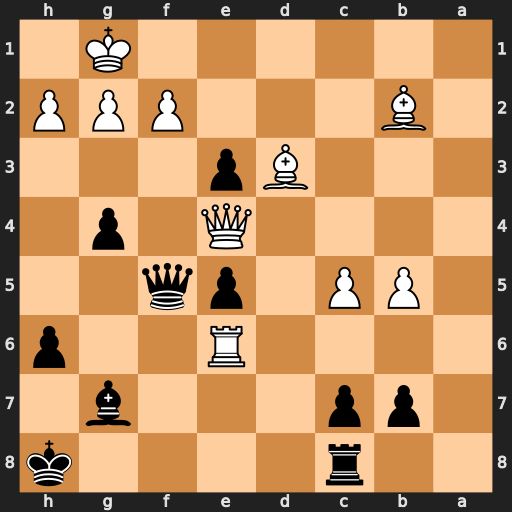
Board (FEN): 2r4k/1pp3b1/4R2p/1PP1pq2/4Q1p1/3Bp3/1B3PPP/6K1
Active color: b
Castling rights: -
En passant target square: -
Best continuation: Qxf2+ Kh1 Qe1+ Bf1 Qxf1#